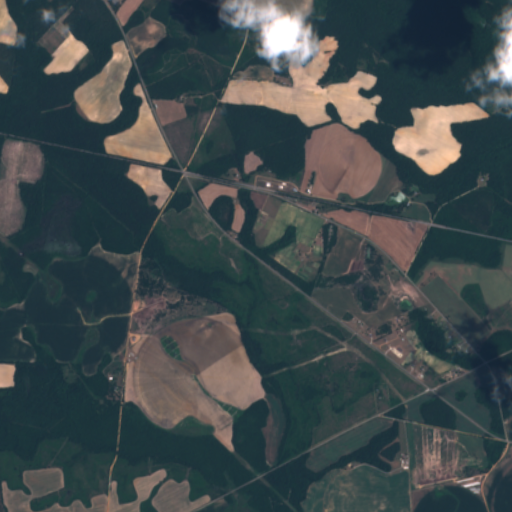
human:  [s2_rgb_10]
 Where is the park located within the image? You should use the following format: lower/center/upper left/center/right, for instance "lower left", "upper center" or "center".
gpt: The park is located in the center left of the image.
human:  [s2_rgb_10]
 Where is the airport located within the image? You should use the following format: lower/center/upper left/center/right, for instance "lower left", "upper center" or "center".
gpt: There is no airport in the image.